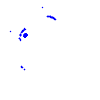
Particle: kaon